Interaction volume radius: 10 \u00c5
Interaction volume height: 15 \u00c5
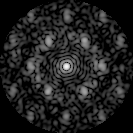
Disorder parameter: 0.5895